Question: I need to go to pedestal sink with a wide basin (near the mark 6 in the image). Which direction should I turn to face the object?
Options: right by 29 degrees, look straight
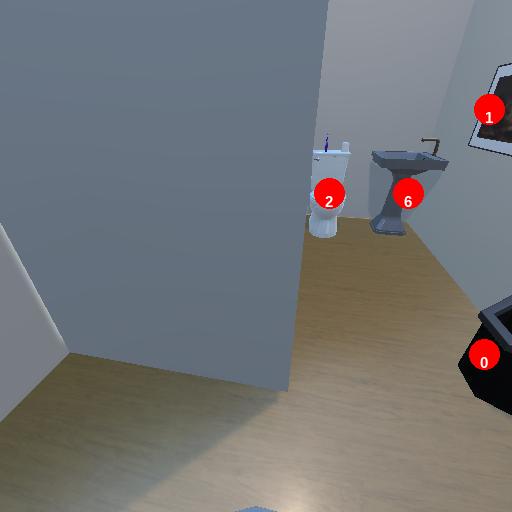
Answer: right by 29 degrees